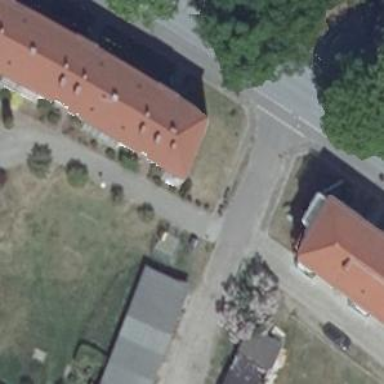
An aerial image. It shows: Smooth asphalt road in residential area.